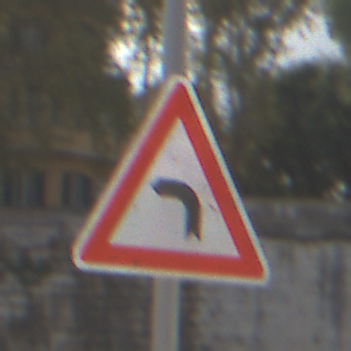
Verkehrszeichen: KurveLinks
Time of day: MorningAfternoon
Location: Outdoor (Suburban)
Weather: PartlyCloudy
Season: NotSpecified
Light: Natural